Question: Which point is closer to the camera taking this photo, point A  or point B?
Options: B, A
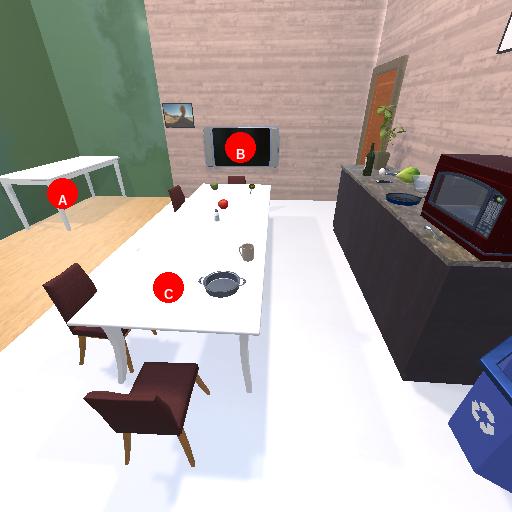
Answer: B